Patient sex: F
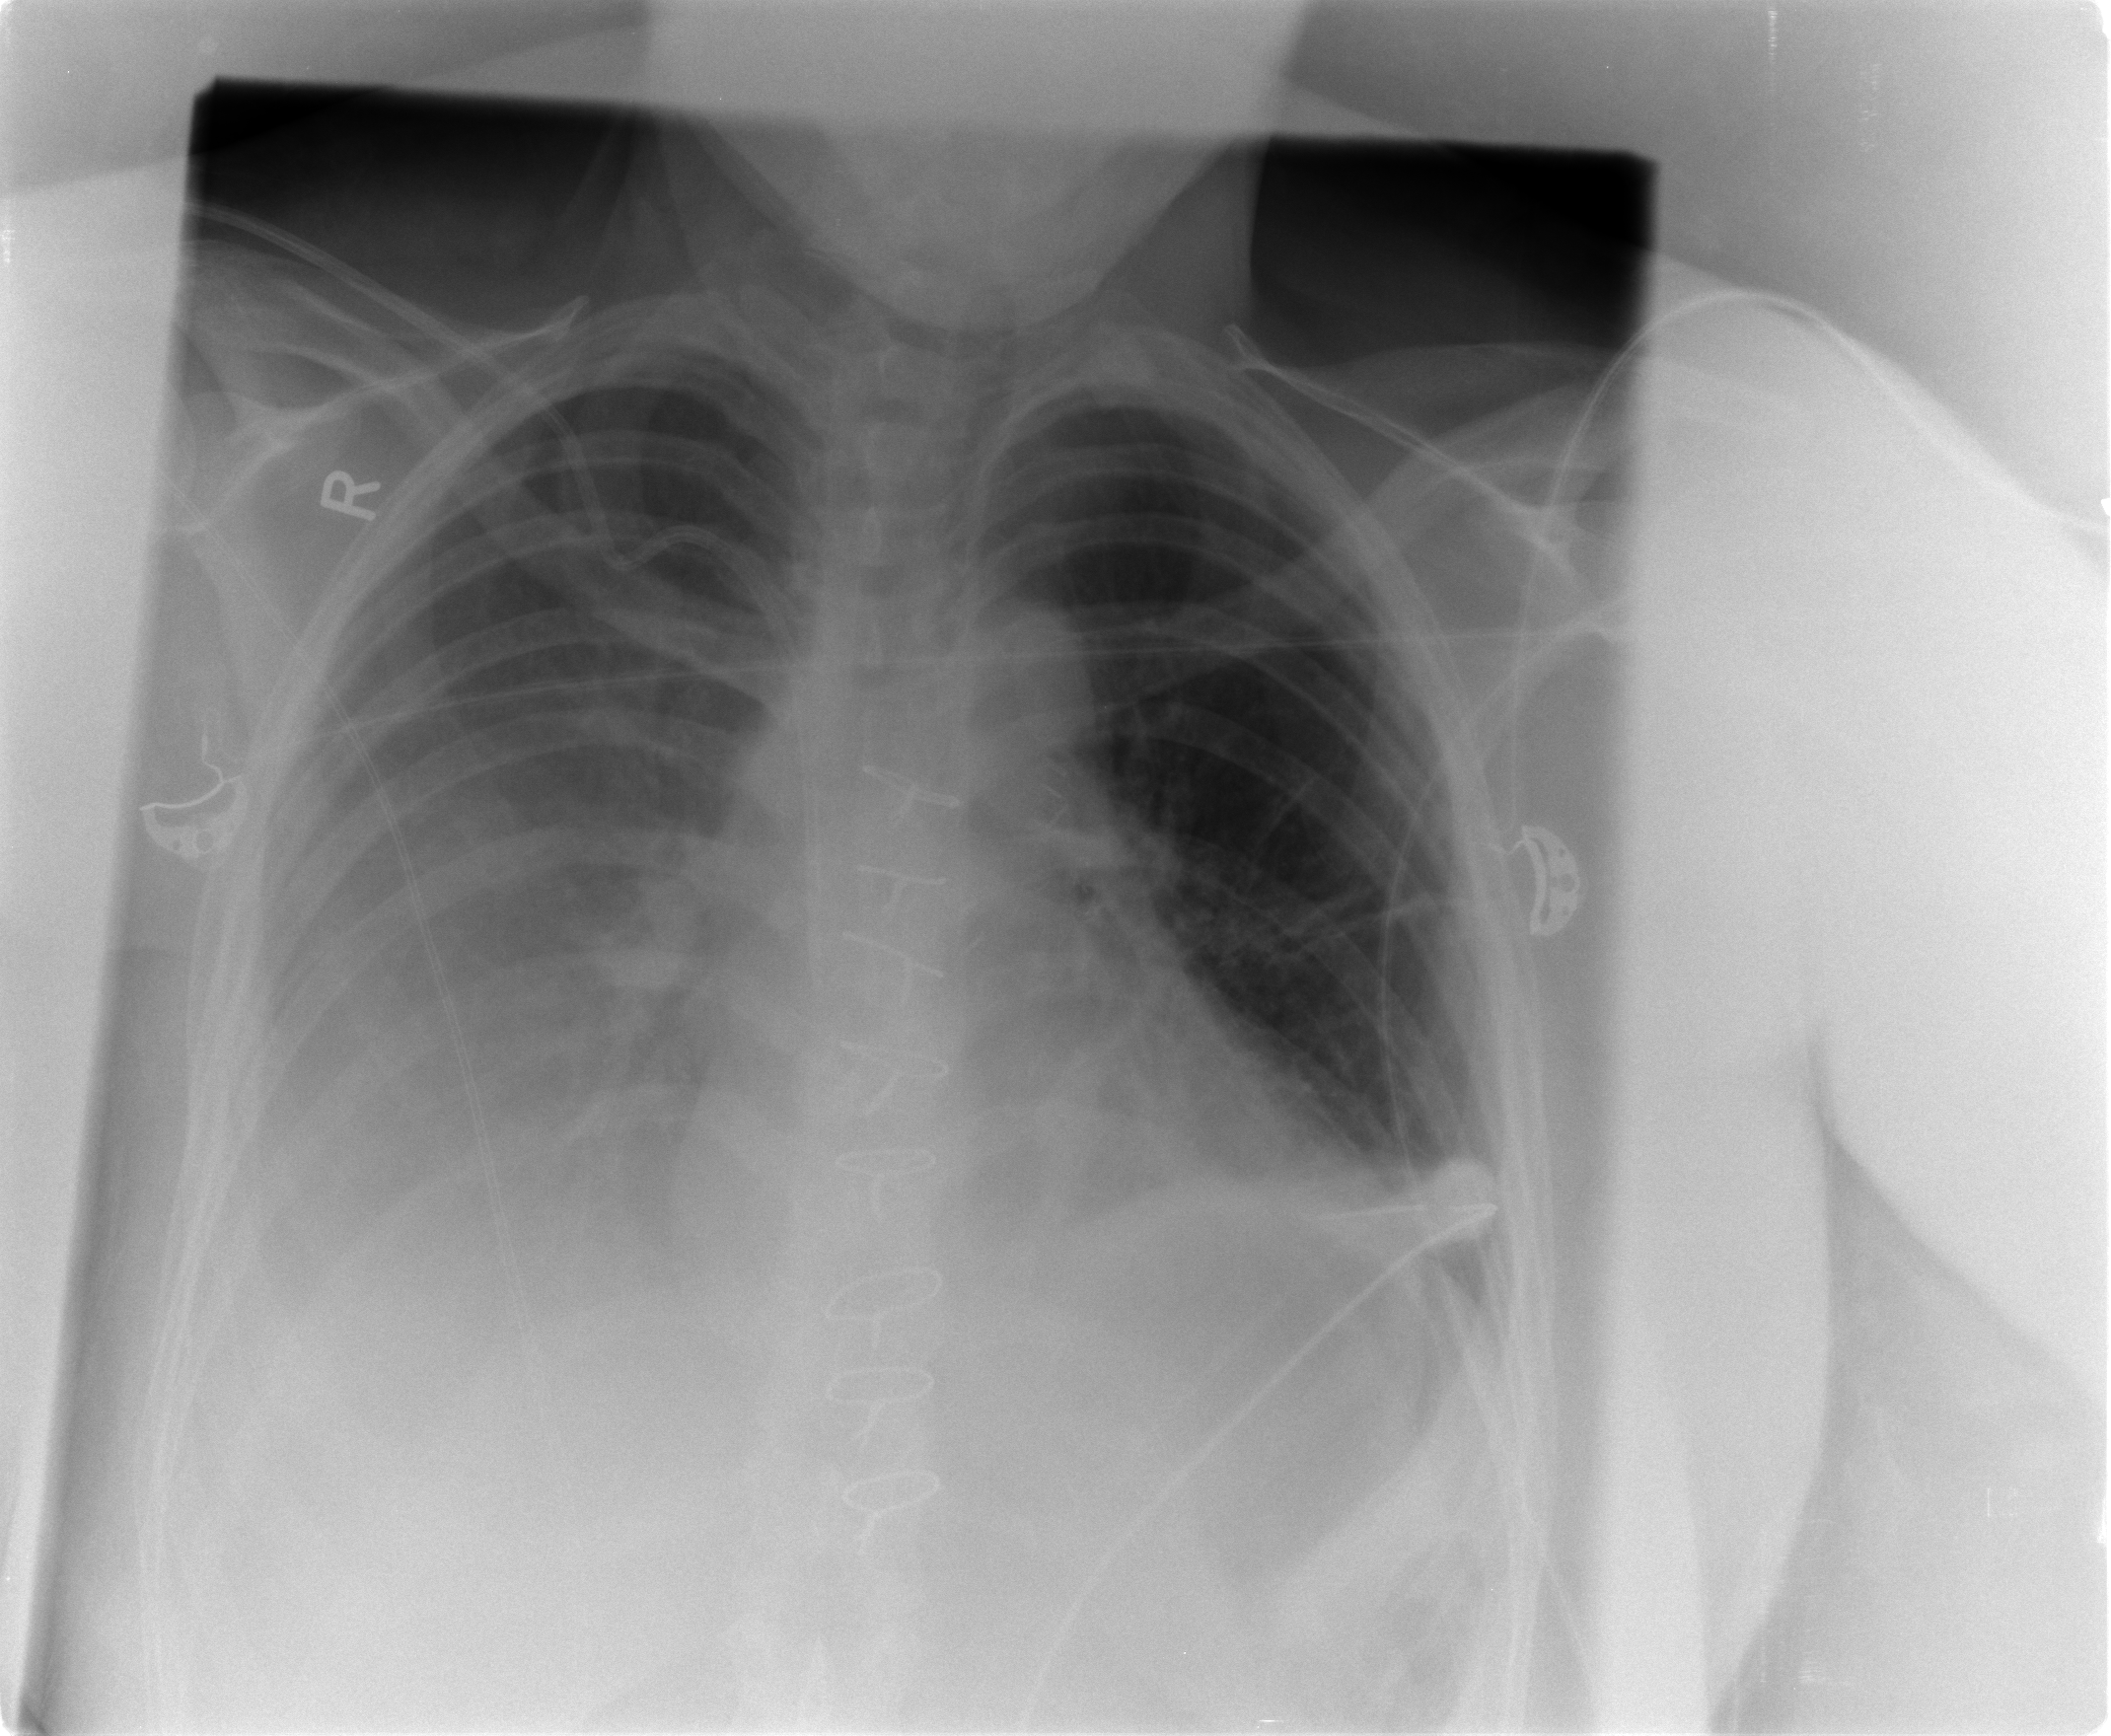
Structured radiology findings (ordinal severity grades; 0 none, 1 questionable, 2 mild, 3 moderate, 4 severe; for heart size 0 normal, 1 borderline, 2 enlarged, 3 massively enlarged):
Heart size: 0
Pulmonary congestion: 0
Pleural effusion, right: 3
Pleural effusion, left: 2
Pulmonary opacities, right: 0
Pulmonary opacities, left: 0
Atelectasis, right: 2
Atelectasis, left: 2